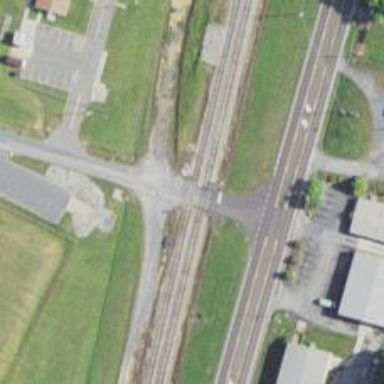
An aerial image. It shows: Railway siding with rails.